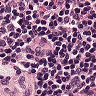
Metastatic tissue present: no